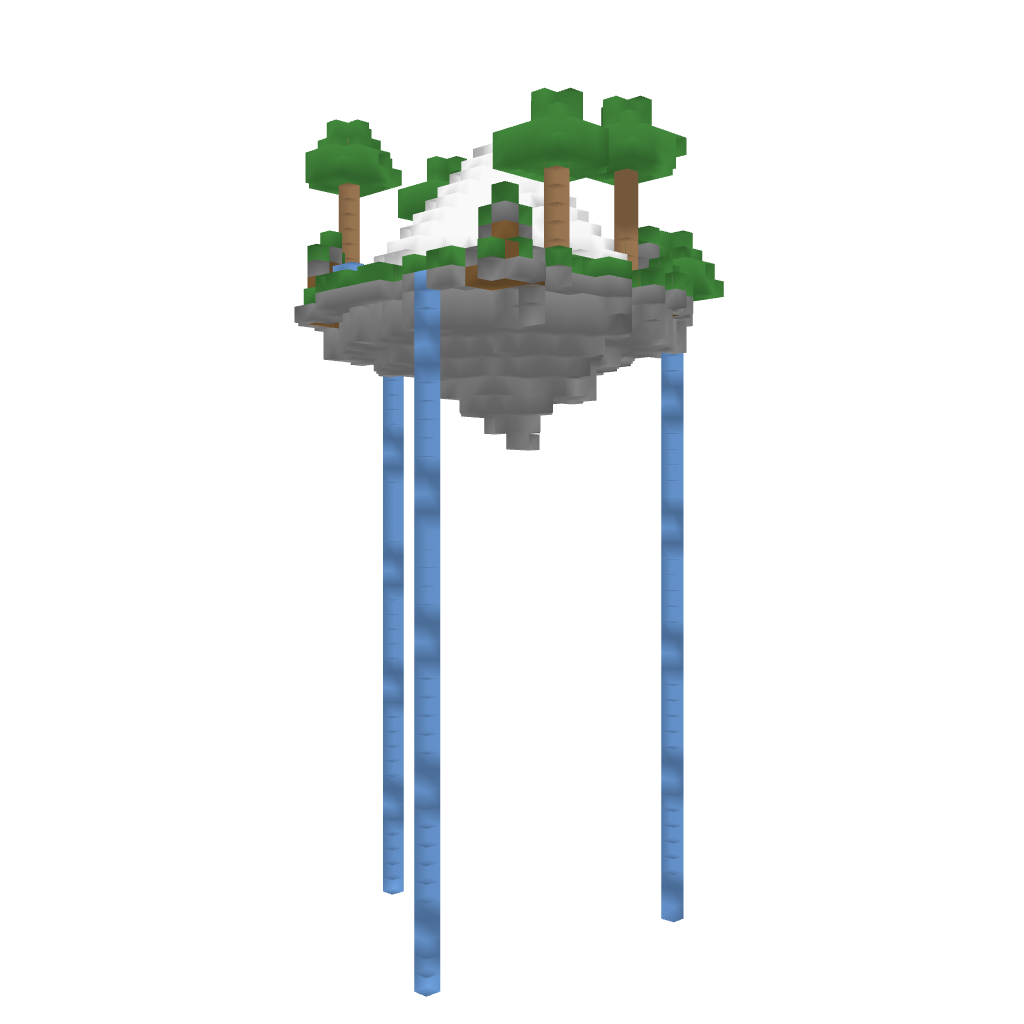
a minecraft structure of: Floating Islands SIMPLE bad low quality